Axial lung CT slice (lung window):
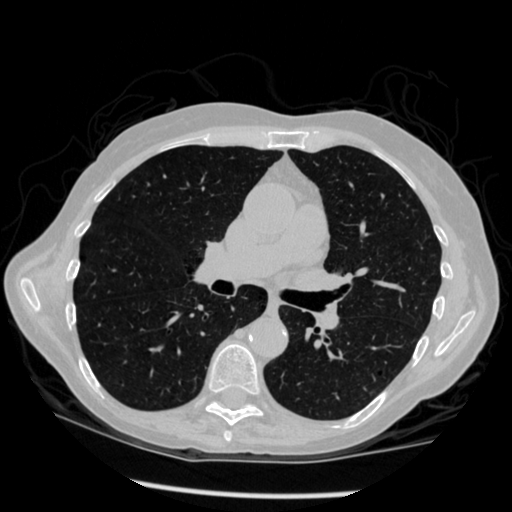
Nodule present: no